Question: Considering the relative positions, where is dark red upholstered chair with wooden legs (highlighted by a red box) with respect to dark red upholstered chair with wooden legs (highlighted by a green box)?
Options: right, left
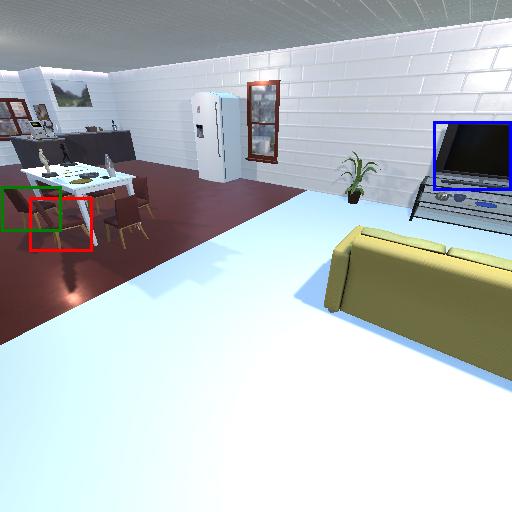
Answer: right